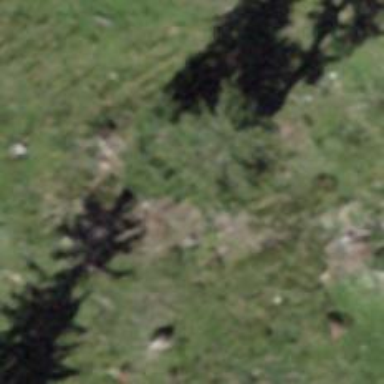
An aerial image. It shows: Evergreen tree with needle-leaved leaves.